Question: I'm continuing with a game for an embedded microcontroller (Arduino), and I have a question on class interaction -- this question continues from my previous question <URL>:
I have three classes that inherit from a base class-
(i) - (bass class) has a bitmap shape and (x,y) position on an LCD
(ii) - has a specific shape, (x,y) and also takes a obj
(iii) - has specific shape and (x,y)
(iv) - ""
They all have different (virtual) method of moving and are shown on the LCD:

'''
// Bass class - has a form/shape, x and y position
// also has a method of moving, though its not defined what this is
class Sprite
{
public:
Sprite(unsigned char * const spacePtrIn, unsigned int xInit, unsigned int yInit);
virtual void Move() = 0;
void Render() { display.drawBitmap(x,y, spacePtr, 5, 6, BLACK); }
unsigned int X() const { return x; }
unsigned int Y() const { return y; }
protected:
unsigned char *spacePtr;
unsigned int x, y;
};
// Sprite constructor
Sprite::Sprite(unsigned char * const spacePtrIn, unsigned int xInit, unsigned int yInit)
{
x = xInit;
y = yInit;
spacePtr = spacePtrIn;
}
/*****************************************************************************************/
// Derived class "Missile", also a sprite and has a specific form/shape, and specific (x,y) derived from input sprite
// also has a simple way of moving
class Missile : public Sprite
{
public:
Missile(Sprite const &launchPoint): Sprite(&spaceMissile[0], launchPoint.X(), launchPoint.Y()) {}
virtual void Move();
};
void Missile::Move()
{
// Here - how to access launchPoint.X() and launchPoint.Y() to check for
// "fire conditions"
y++;
Render();
}
// create objects
Player HERO;
Alien MONSTER;
Missile FIRE(MONSTER);
// moving objects
HERO.Move();
MONSTER.Move();
FIRE.Move();
'''
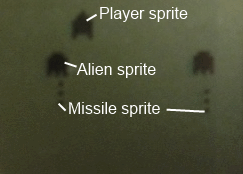
Answer: Since 'Missile' is a subclass of 'Sprite' you can access 'Sprite::x' and 'Sprite::y' as if they were members of Missile. That is by simply writing 'x' (or 'this->x' if you insist).
The 'launchpoint' reference that you got in the constructor is gone by now, so your 'Missile::Move' memfunction cannot access it any more.
If in the meantime the members 'x' and 'y' changed, but you want the value, you can either save a reference to 'launchpoint' (which might be dangerous, it is destroyed) or you have to keep a copy of the original coordinates.